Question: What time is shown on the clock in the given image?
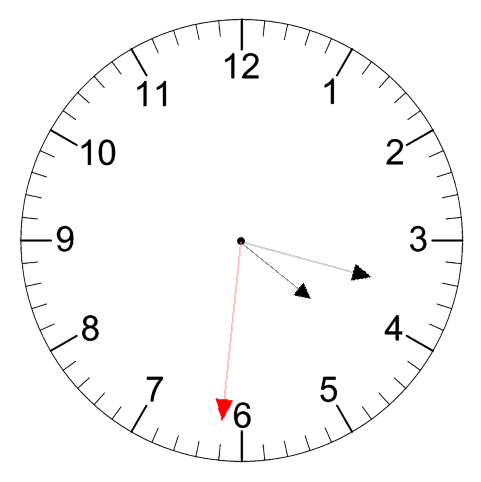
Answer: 04:17:31